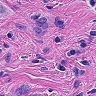
Metastatic tissue present: yes